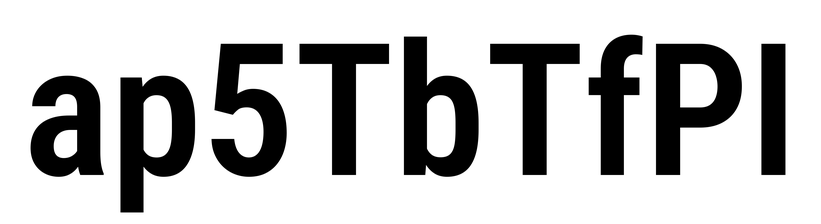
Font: Roboto_Condensed_SemiBold